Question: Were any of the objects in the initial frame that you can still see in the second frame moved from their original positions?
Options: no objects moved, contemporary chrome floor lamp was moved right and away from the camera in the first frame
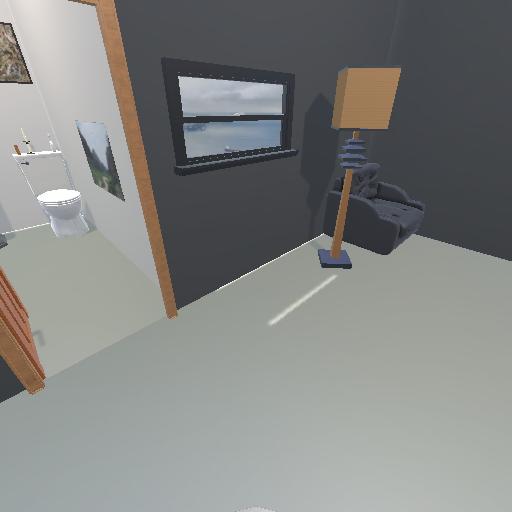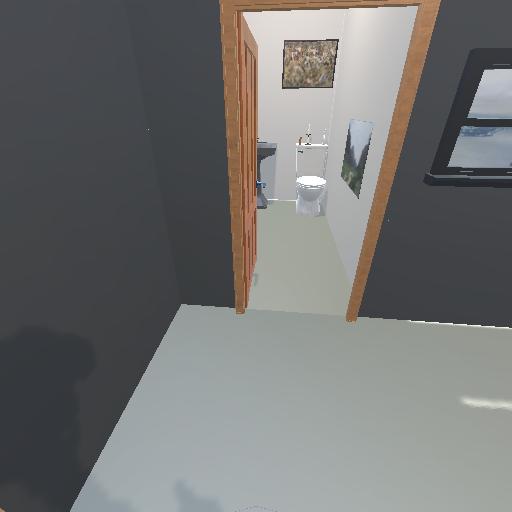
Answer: no objects moved